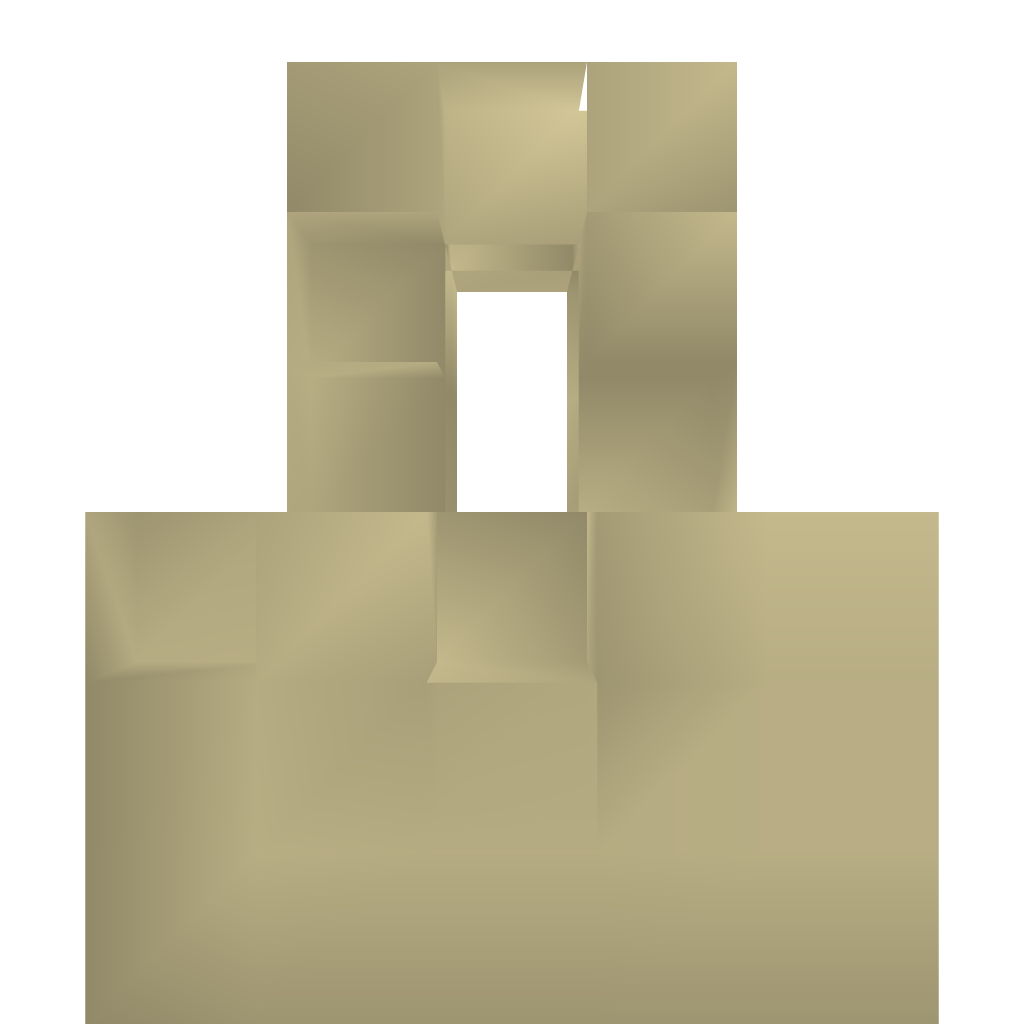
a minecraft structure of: desert fountain